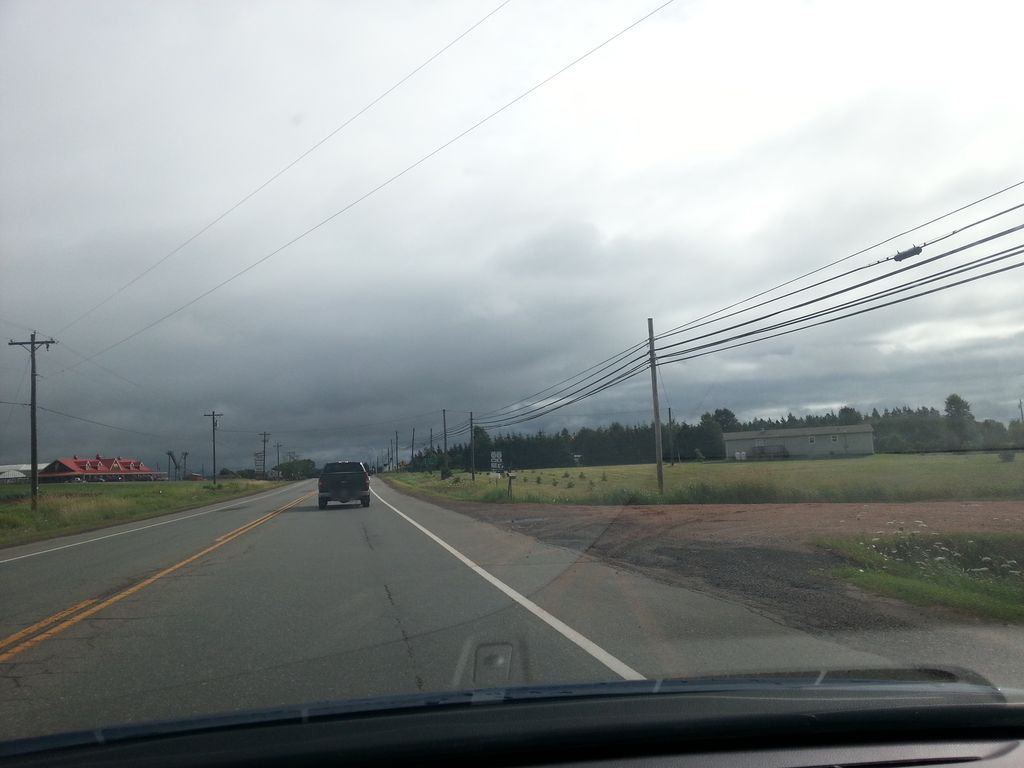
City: charlottetown